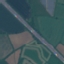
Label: Highway